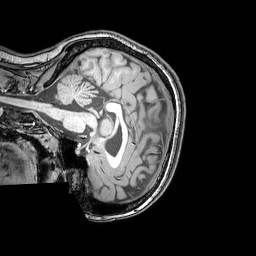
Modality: T1w
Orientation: sagittal
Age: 23
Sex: female
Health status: healthy
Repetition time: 0.081 s
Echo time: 0.037 s